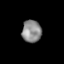
Tissue: skin
Cell type: Epithelial cells
Senescence score: 0.2119
Nuclear area (px): 425
Mean DAPI intensity: 138.911